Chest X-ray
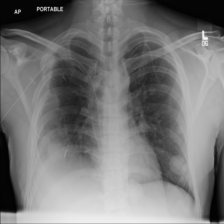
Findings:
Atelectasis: negative
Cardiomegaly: negative
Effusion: negative
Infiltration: negative
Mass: negative
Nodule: positive
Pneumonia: negative
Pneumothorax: negative
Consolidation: negative
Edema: negative
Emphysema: negative
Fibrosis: negative
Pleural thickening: negative
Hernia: negative